Question: Im trying to customize my ActionBar, I'm following this tutorial by Android Developers --> <URL>, but it doesn't channge, I specified the theme in the Android Manifest:
'''
android:theme="@android:style/Theme.Holo" and, in my styles.xml:
'''
And also I changed my styles.xml:
'''
<style name="AppTheme" parent="Theme.AppCompat">
</style>
'''
Also, I have the last version of the library:

And it is referenced in my App Grandle:
'''
apply plugin: 'com.android.application'
android {
compileSdkVersion 22
buildToolsVersion "21.1.2"
defaultConfig {
applicationId "com.cheescake.juno"
minSdkVersion 14
targetSdkVersion 22
versionCode 1
versionName "1.0"
}
buildTypes {
release {
minifyEnabled false
proguardFiles getDefaultProguardFile('proguard-android.txt'),
'proguard-rules.pro'
}
}
}
dependencies {
compile fileTree(dir: 'libs', include: ['*.jar'])
compile 'com.android.support:appcompat-v7:22.0.0'
}
'''
I followed all the steps and I dont know why my ActionBar is in theme light yet. Maybe can be a stupid error and I didn't understand something, but I have 2 days with this problem =(
Thanks !
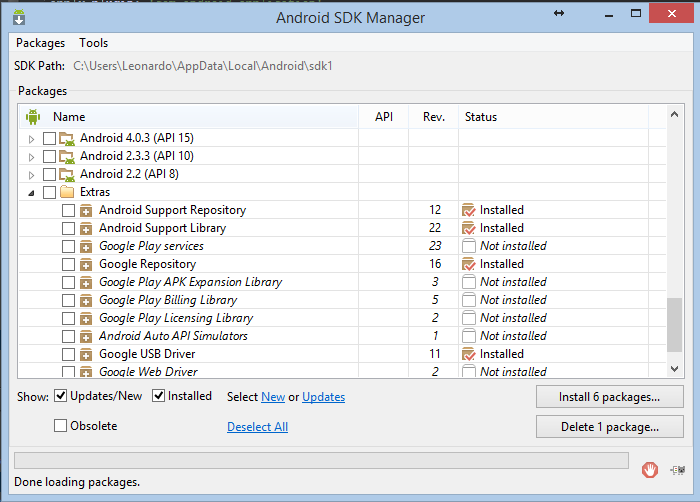
Answer: '''
<style name="AppTheme" parent="Theme.AppCompat.Light.DarkActionBar">
<item name="colorPrimary">@color/colorPrimary</item>
<item name="colorPrimaryDark">@color/colorPrimaryDark</item>
<item name="colorAccent">@android:color/white</item>
</style>
'''
And in Manifest file
'''
<application
android:allowBackup="true"
android:icon="@drawable/ic_launcher"
android:label="@string/app_name"
android:theme="@style/AppTheme"
'''